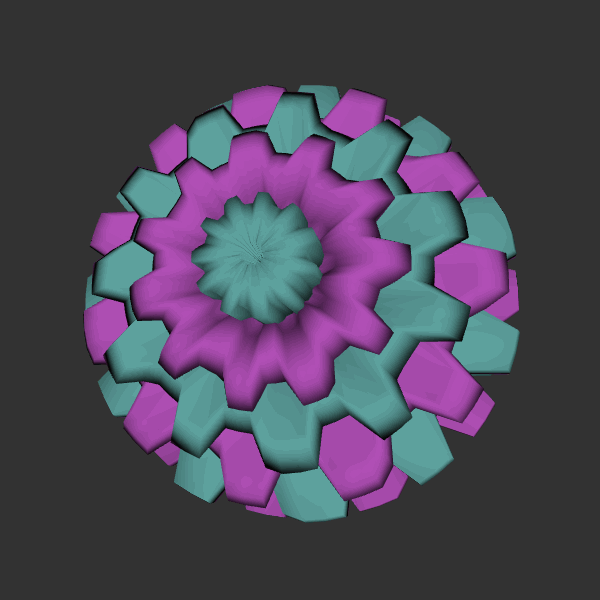
Background: dark